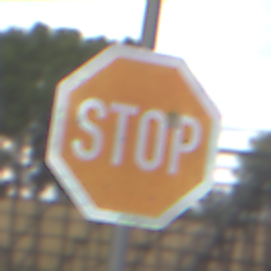
Verkehrszeichen: Stop
Umgebung: Outdoor, RoadRail
Tageszeit: MorningAfternoon
Wetter: PartlyCloudy
Licht: Natural
Jahreszeit: NotSpecified
Kontrast: LowContrast